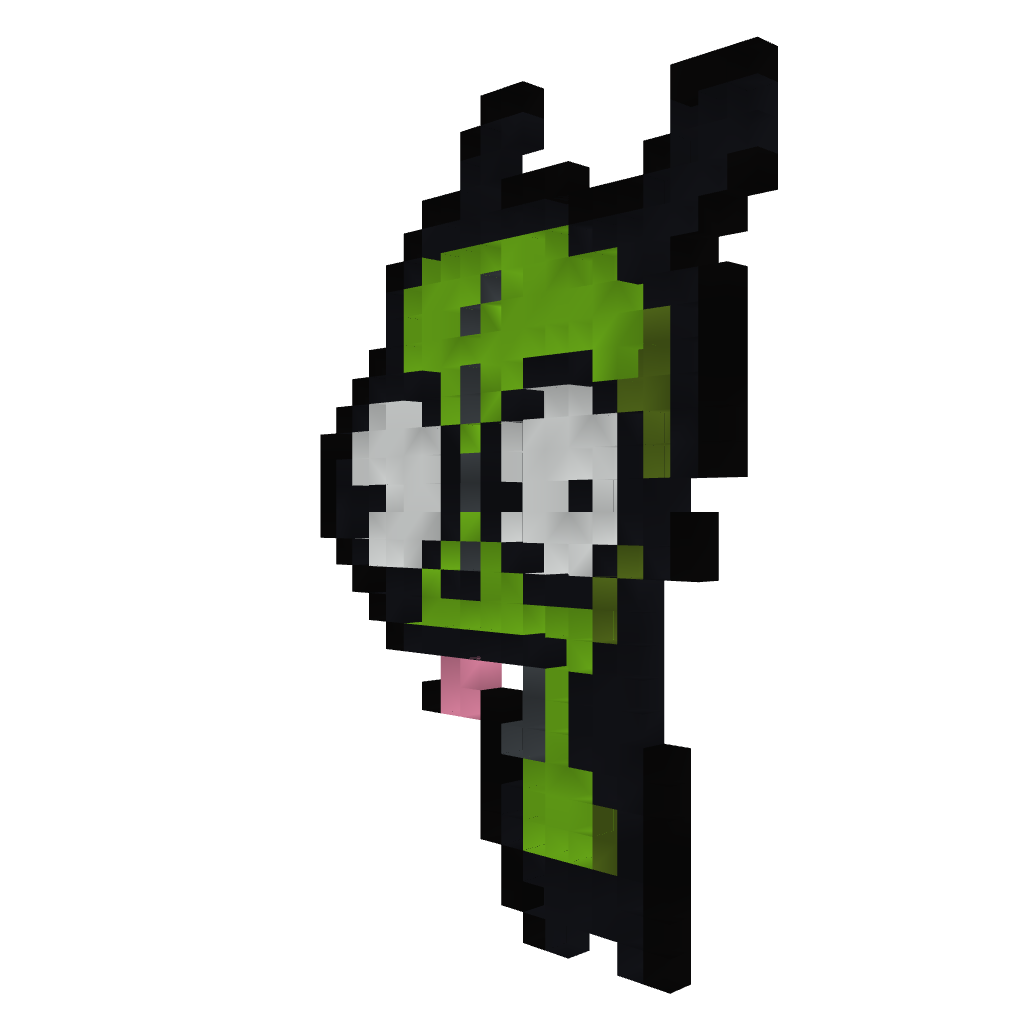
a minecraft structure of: Gir Pixel Art